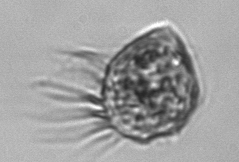
Label: Strombidium_morphotype1